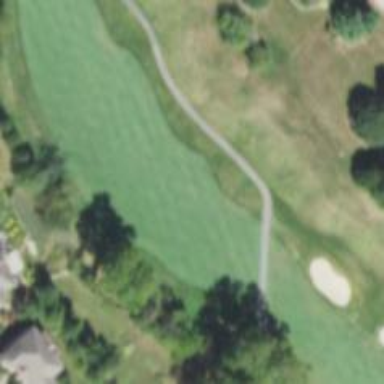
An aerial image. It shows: Golf hole.